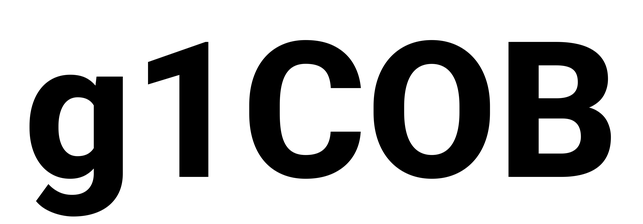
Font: Roboto_ExtraBold